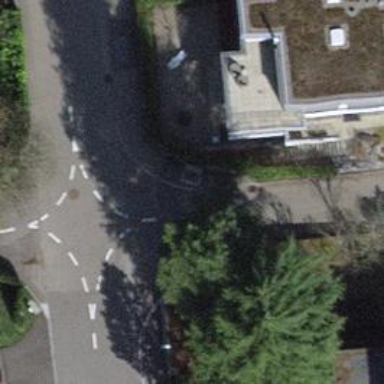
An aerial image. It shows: Kerb serving as barrier.